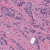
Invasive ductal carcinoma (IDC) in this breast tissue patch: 1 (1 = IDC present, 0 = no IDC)